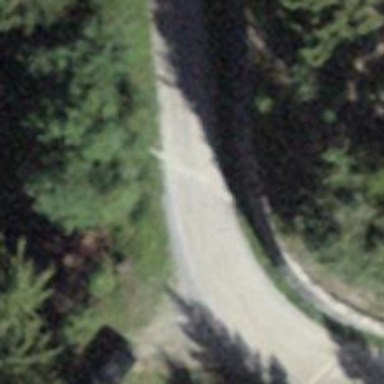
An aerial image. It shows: Unclassified road with gravel surface graded as grade2.